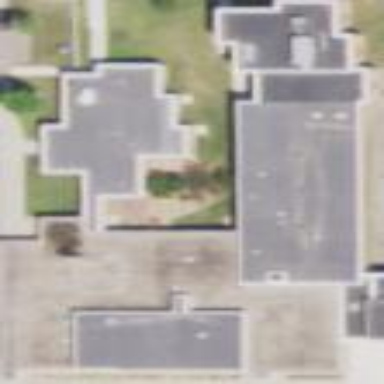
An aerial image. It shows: School building.